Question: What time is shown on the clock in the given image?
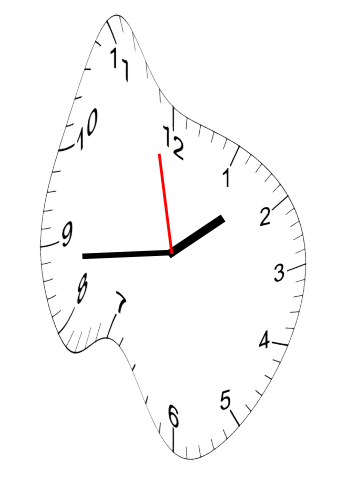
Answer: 01:43:58